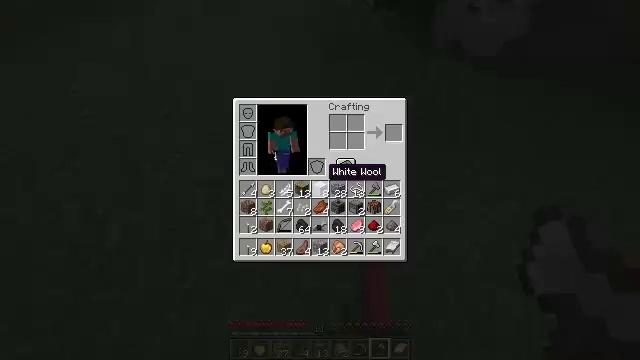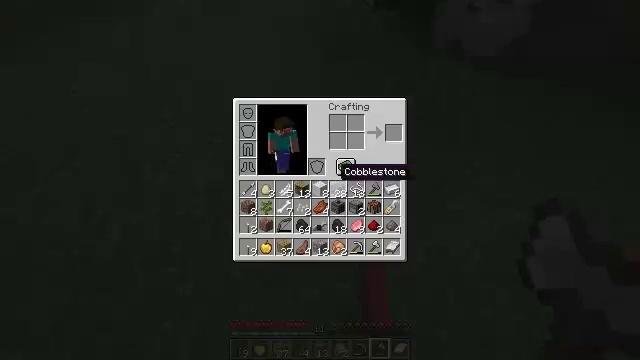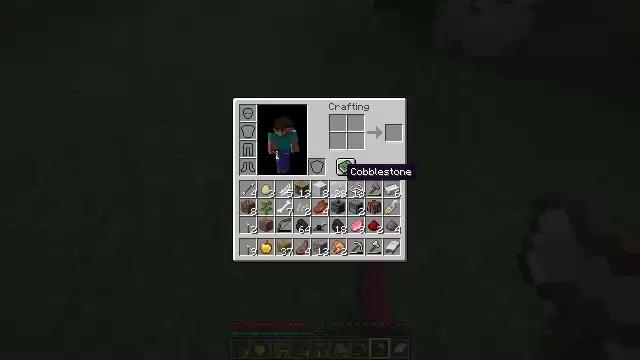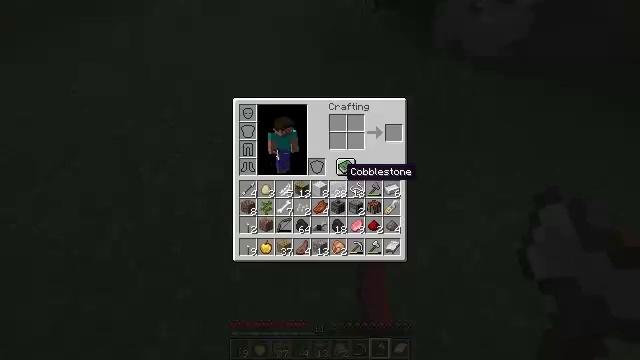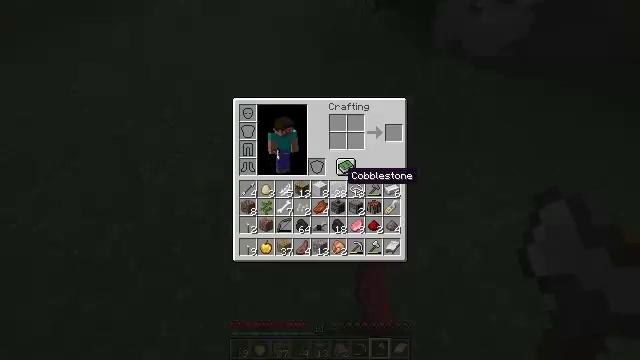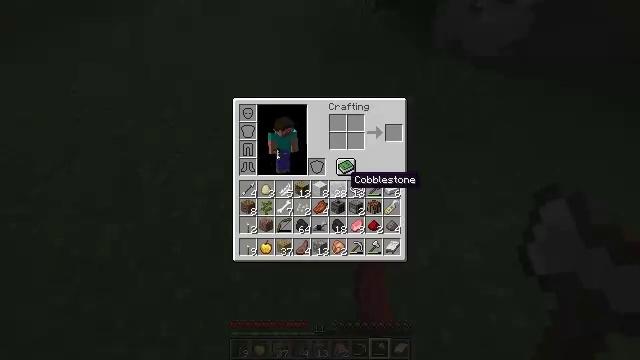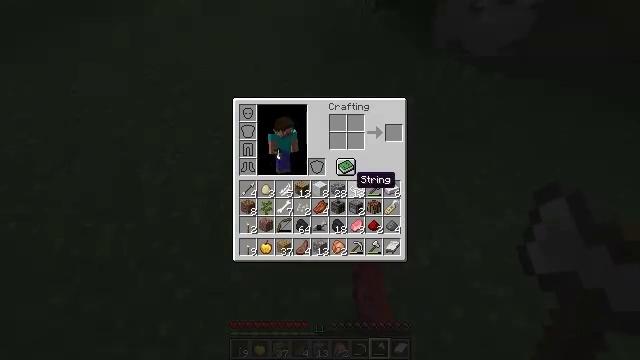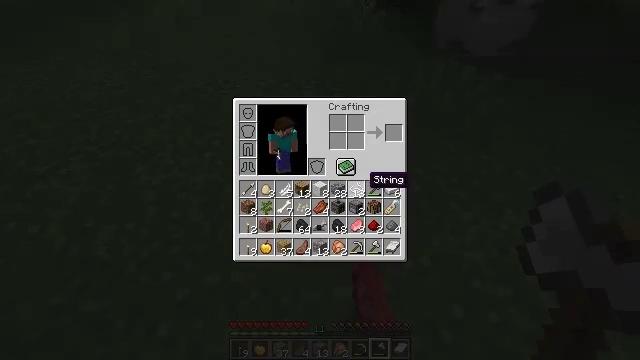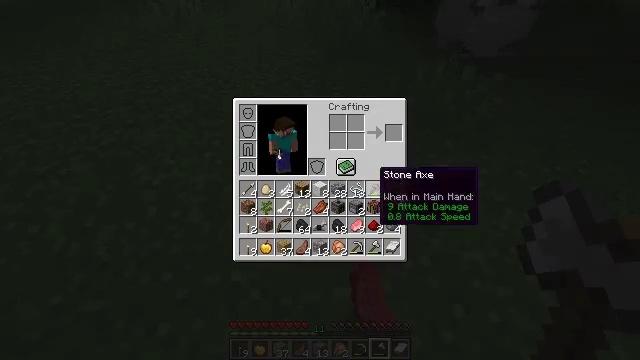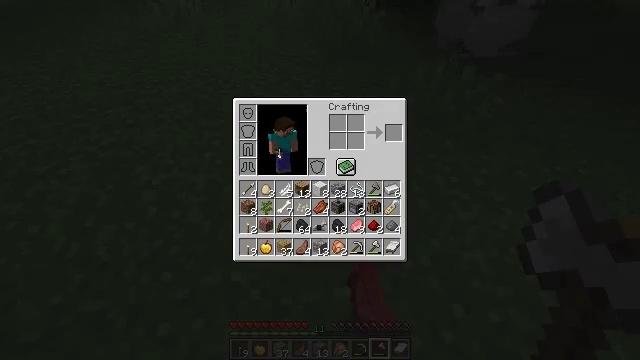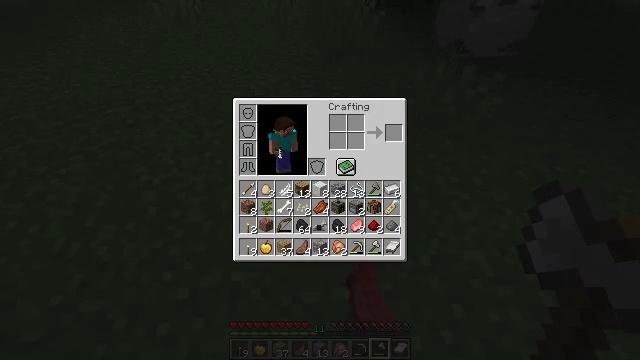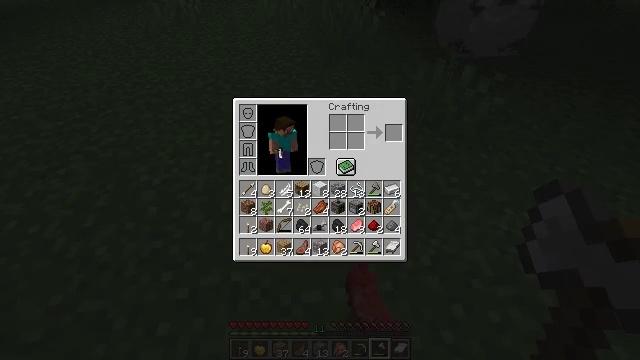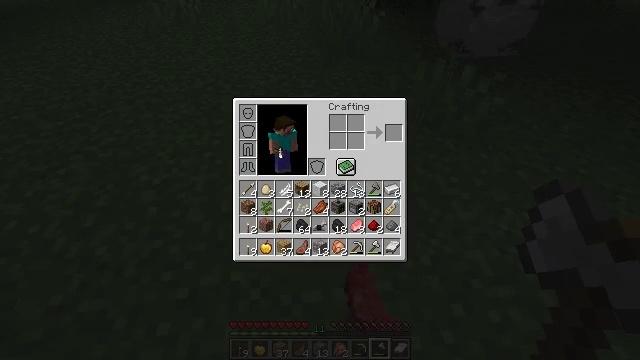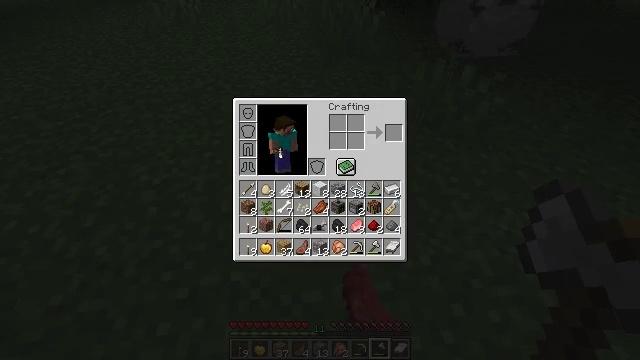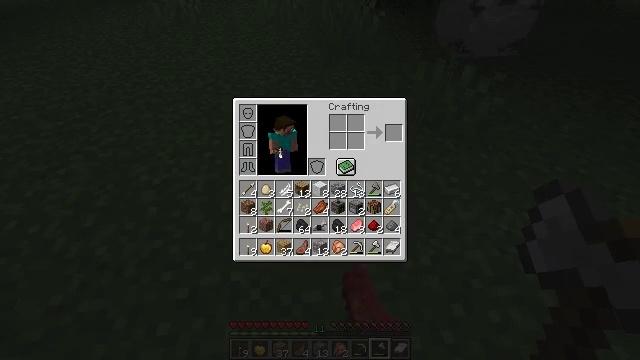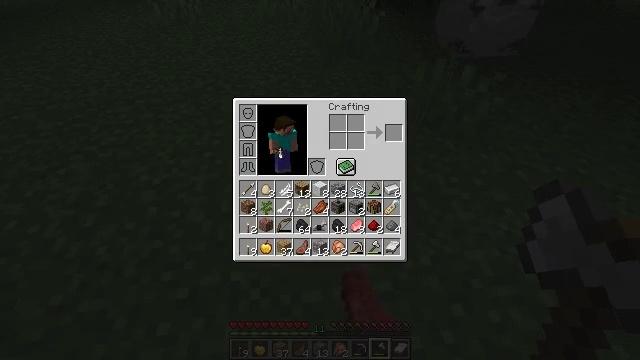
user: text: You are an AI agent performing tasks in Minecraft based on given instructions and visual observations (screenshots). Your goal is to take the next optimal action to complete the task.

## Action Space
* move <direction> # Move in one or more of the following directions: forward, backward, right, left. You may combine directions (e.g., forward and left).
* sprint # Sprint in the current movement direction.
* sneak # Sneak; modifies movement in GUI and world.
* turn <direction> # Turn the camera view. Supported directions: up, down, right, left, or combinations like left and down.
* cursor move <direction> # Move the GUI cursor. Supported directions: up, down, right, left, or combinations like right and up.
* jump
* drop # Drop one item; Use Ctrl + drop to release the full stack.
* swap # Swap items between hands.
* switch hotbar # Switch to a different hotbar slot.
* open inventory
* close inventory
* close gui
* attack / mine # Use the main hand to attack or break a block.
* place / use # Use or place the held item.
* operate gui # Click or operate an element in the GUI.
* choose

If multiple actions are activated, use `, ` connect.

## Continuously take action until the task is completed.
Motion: motion action
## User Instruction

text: Hunt a sheep.
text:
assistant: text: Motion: cursor move right, open inventory
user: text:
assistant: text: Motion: no_op
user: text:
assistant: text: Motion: sprint
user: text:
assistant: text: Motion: sprint
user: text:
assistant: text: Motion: sprint
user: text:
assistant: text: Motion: sprint
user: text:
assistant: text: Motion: sprint, cursor move right
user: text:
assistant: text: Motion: sprint, cursor move right
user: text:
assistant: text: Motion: sprint, cursor move right
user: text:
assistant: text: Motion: sprint
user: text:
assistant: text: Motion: sprint
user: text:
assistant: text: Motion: sprint
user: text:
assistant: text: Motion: sprint
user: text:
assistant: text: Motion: sprint
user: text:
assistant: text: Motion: sprint
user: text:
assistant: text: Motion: sprint, cursor move left
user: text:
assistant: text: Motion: sprint
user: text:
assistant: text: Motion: sprint
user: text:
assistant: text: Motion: sprint
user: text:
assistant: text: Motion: sprint
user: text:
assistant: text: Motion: sprint
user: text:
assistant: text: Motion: sprint, cursor move right
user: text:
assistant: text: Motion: sprint, cursor move right and down
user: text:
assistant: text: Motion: sprint, cursor move right
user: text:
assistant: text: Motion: sprint
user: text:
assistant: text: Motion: sprint, cursor move down
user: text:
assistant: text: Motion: sprint, cursor move down
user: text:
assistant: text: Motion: sprint, cursor move left and down
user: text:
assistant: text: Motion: sprint, cursor move left
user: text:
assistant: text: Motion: sprint, cursor move left